Interaction volume radius: 5 \u00c5
Interaction volume height: 25 \u00c5
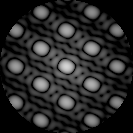
Disorder parameter: 0.003985